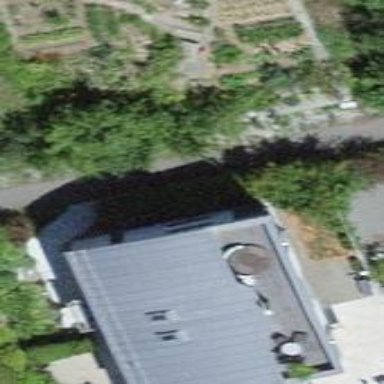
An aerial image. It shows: Simple house.